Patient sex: M
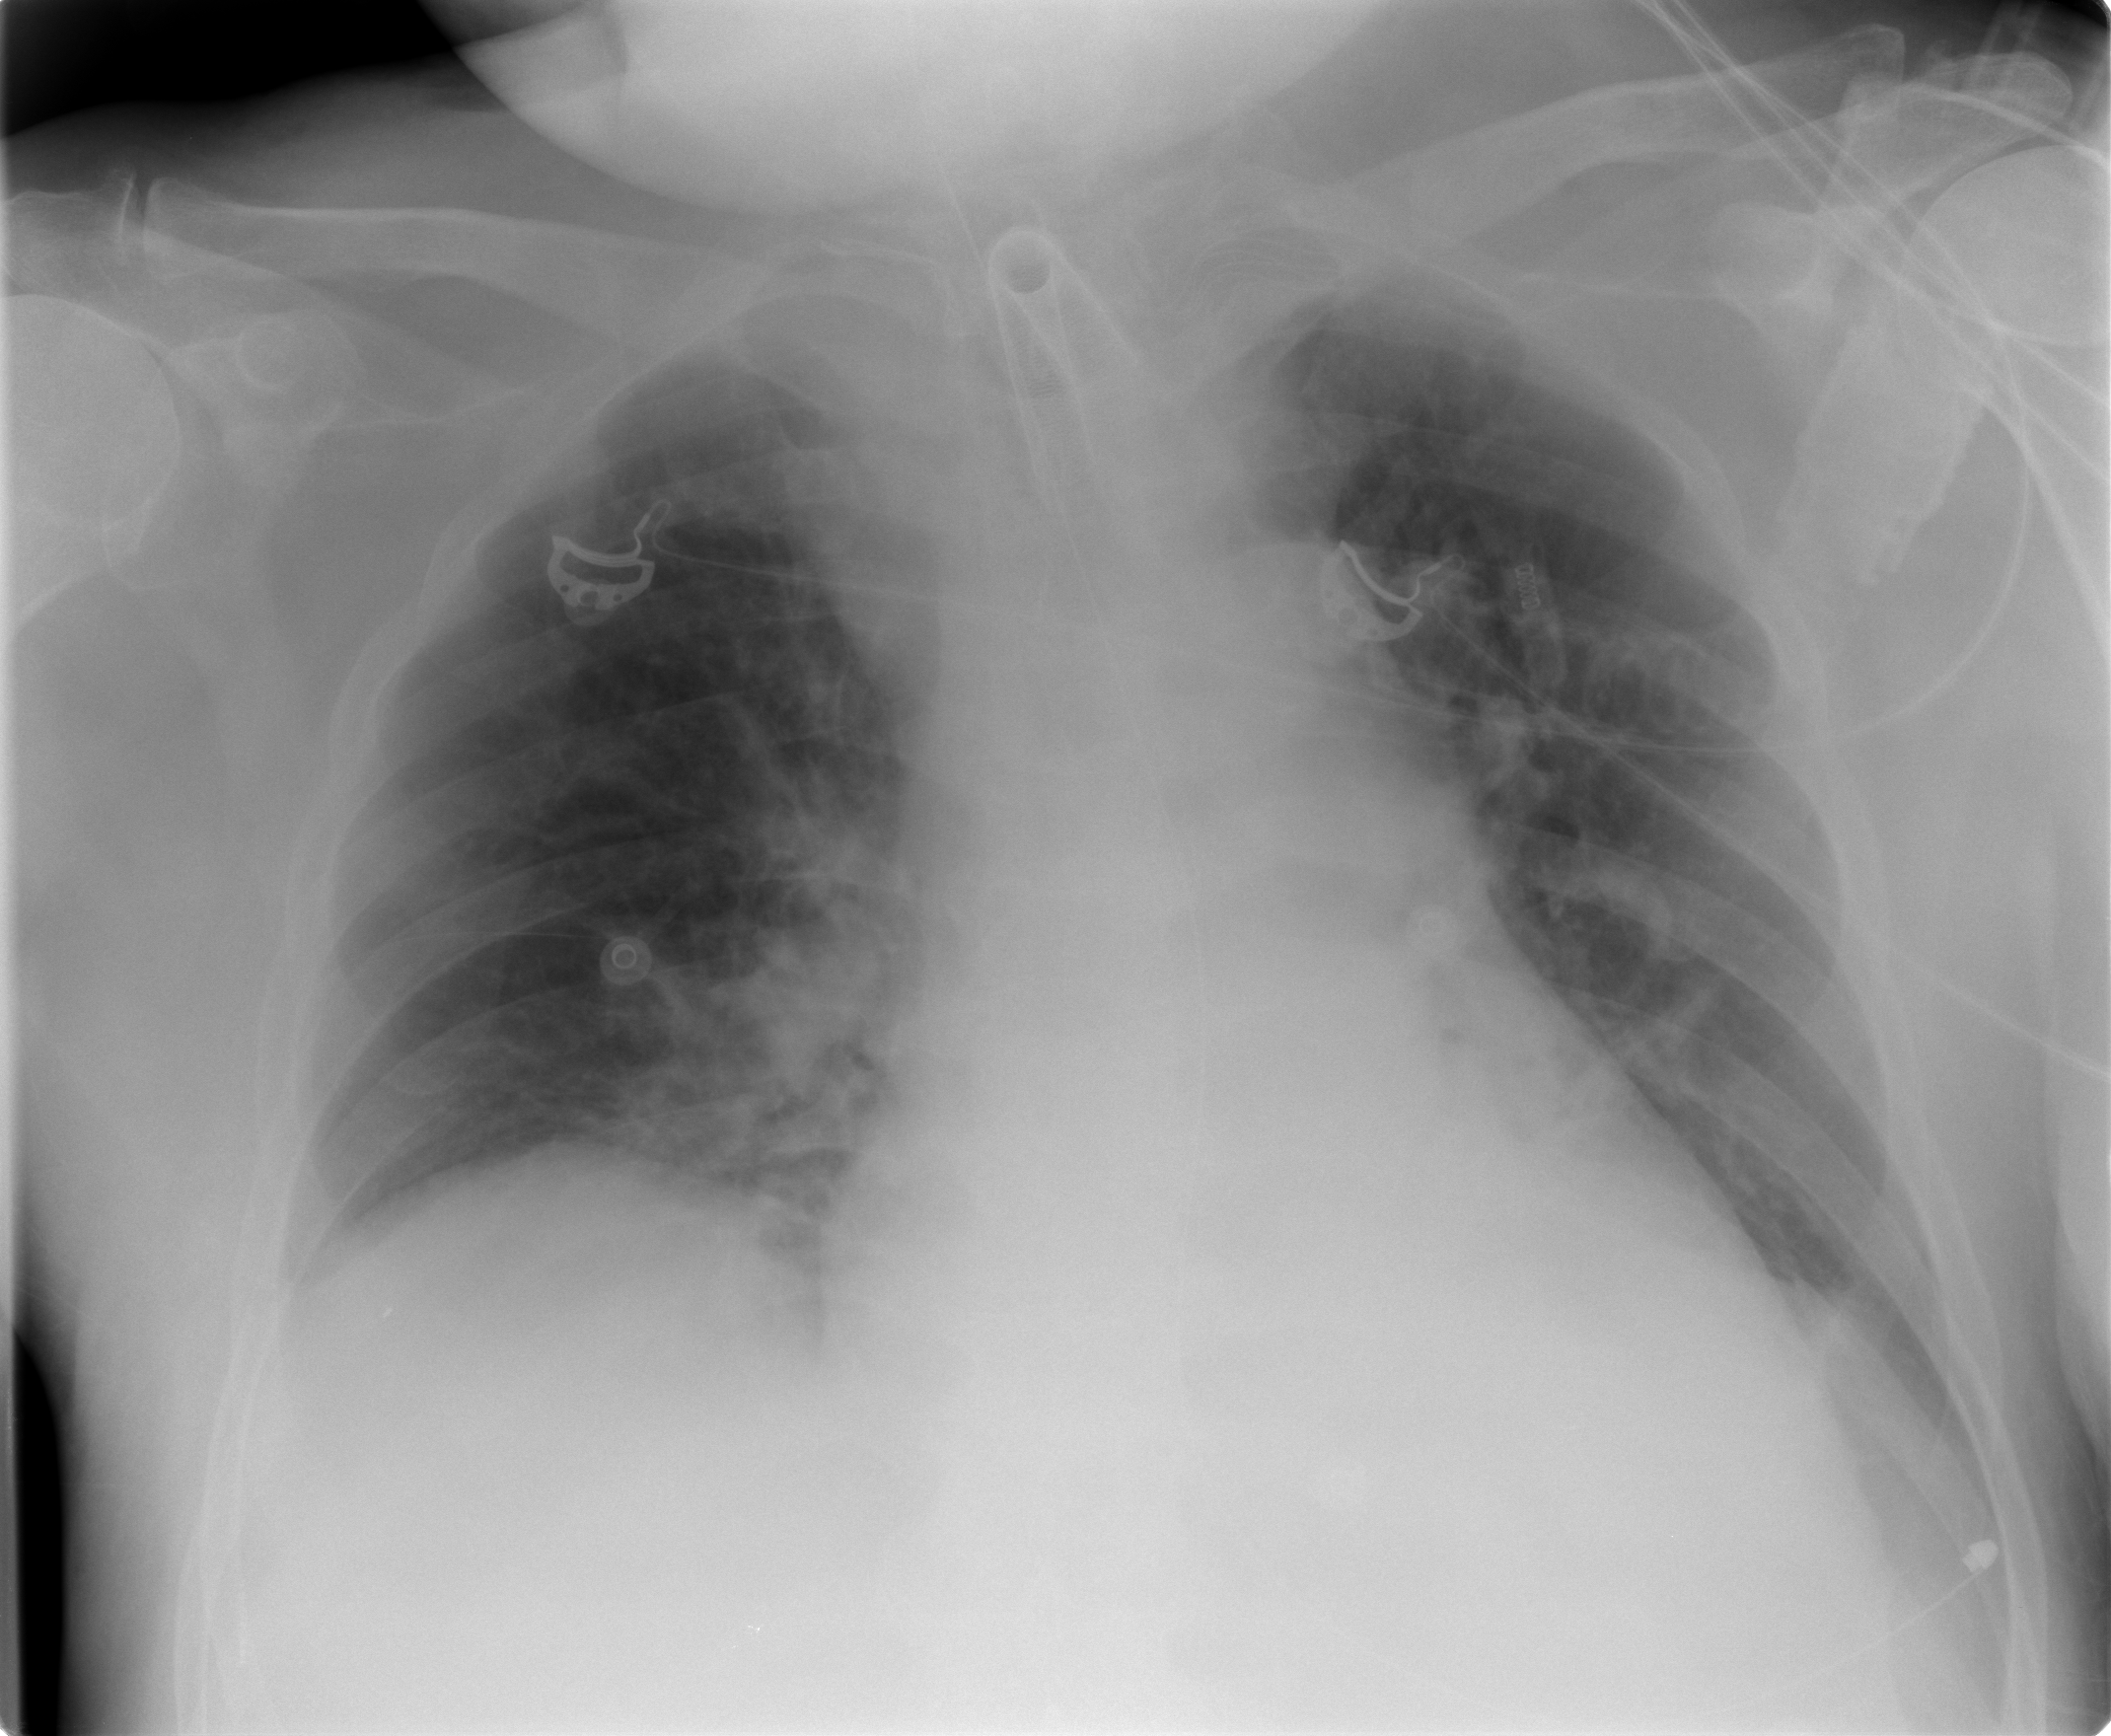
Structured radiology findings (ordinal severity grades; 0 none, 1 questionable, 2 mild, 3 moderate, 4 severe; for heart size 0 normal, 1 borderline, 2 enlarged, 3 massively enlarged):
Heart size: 2
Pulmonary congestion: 2
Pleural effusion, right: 0
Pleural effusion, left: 0
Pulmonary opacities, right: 0
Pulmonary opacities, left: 0
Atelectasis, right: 0
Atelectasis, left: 0